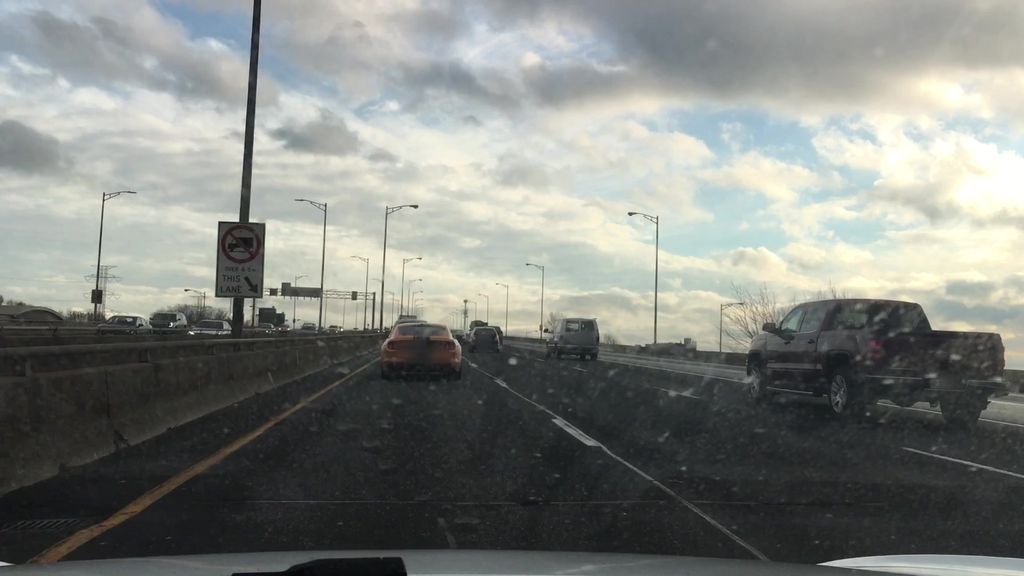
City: hamilton